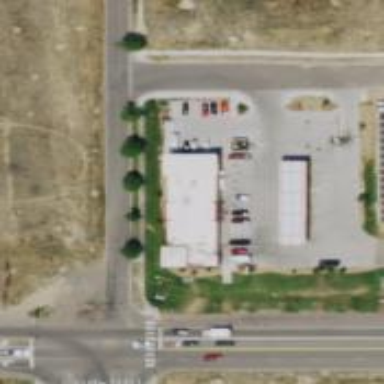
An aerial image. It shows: Convenience shop.